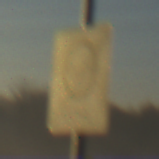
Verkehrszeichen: EndeUmweltzone
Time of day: SunriseSunset
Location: Outdoor (Nature)
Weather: Clear
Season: NotSpecified
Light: Natural